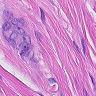
Metastatic tissue present: yes